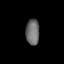
Tissue: lung
Cell type: Fibroblasts
Senescence score: 0.7231
Nuclear area (px): 345
Mean DAPI intensity: 107.325